Interaction volume radius: 5 \u00c5
Interaction volume height: 15 \u00c5
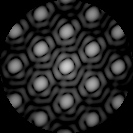
Disorder parameter: 0.02028